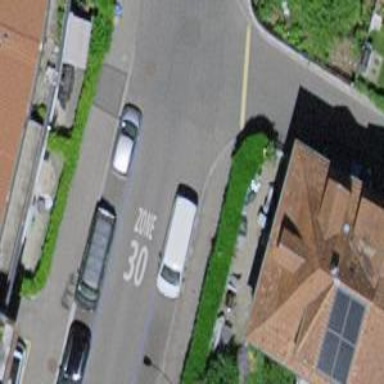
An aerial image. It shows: Kerb barrier.